Question: I have created a drop down menu with a DisclosureGroup. Currently it shifts other elements when expanded. How do I get the menu to expand over the other elements rather than moving/resizing them? I though perhaps I could use a Ztack, but I don't know how I would be able to pull that off while preserving the vertical order of my view. I have simplified all of the irrelevant code for the sake of this question. Please let me know if you'd like to see additional code.
'''
VStack {
Text(...)
Image(...)
DisclosureGroup("\(dropdownTitle)", isExpanded: $isExpanded) {
VStack {
ForEach(plans_controller.plans) { plan in
Text(plan.name).font(.title3)
.padding(.all)
.onTapGesture {
self.selectedPlan = plan.id
self.dropdownTitle = plan.name
withAnimation {
self.isExpanded.toggle()
}
}
}
}
}.accentColor(.white)
.font(.title2)
.foregroundColor(.white)
.padding(.all)
.background(Color.blue)
.cornerRadius(8)
NavigationLink(...) // New Plan "button"
Button(...) //Submit Image button
}
'''

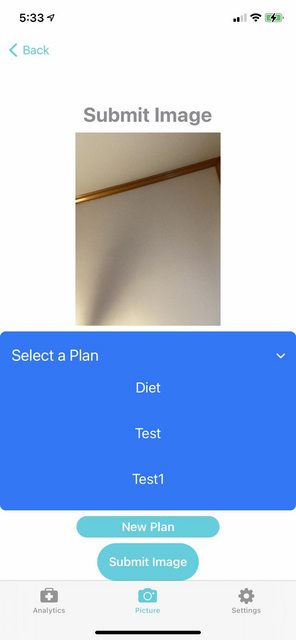
Answer: My best guess for this is to indeed use a ZStack, however you're going to need some things in place to help preserve ordering/scaling as you're expecting. In this example I've wrapped everything inside of a 'GeometryReader' so that I can get the height dimensions. Once I have that I can scale each of the stacks according to whatever portion of the screen you want each view to take up.
Then you combine the two and make sure to scale each independently of the other. You may have to play around with the frames to get them lined up the way you want but it shouldn't be too much of a hassle.
'''
ZStack(alignment: .top) {
GeometryReader { geo in
VStack {
//Title
//Image
}.frame(height: geo.size.height 0.8)
VStack {
Spacer()
VStack {
//Select Plan
//New Plan
//Submit Image
}
.frame(height: geo.size.height * 0.2)
//Setting this zIndex may not be required because this is drawn last.
.zIndex(1.0)
//NOTICE THIS we are setting the frame for this VStack to match the parent
//without it, your view will not be put at the bottom of the stack.
}.frame(width: geo.size.width, height: geo.size.height)
}
}
'''